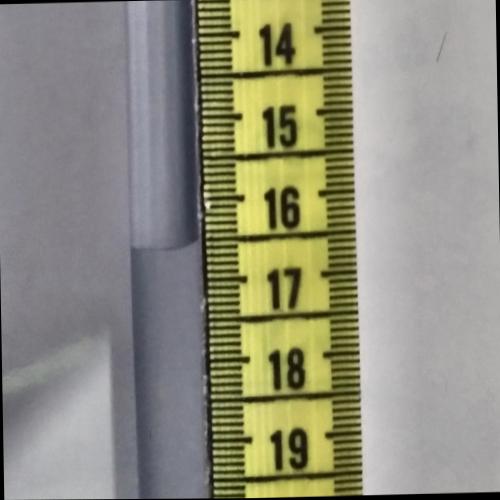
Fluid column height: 16.6 cm